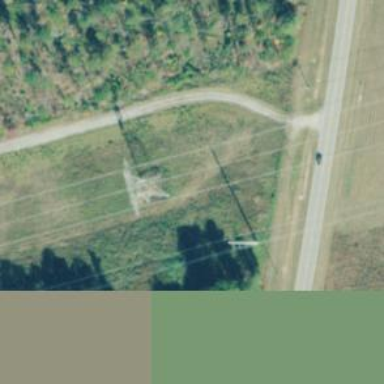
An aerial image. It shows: Lattice structure tower.